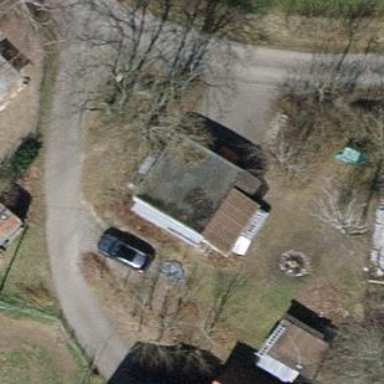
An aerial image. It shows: Garage building.